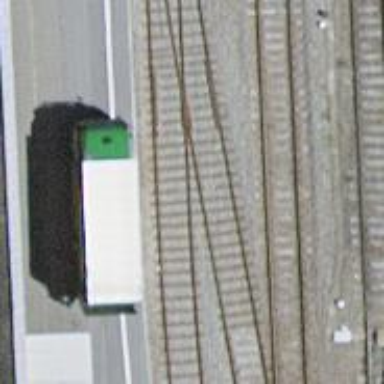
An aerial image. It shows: Rail siding with electrified tracks using contact line.